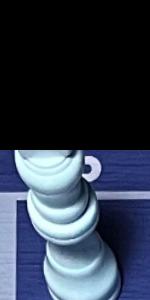
Label: King_White